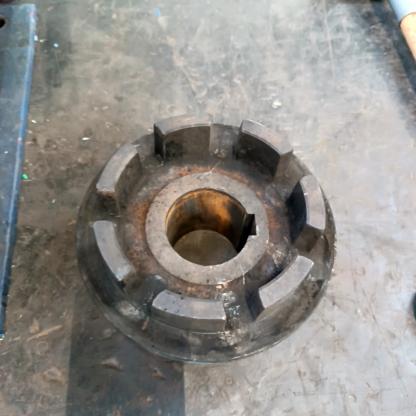
Klasa: inne